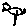
Label: bird